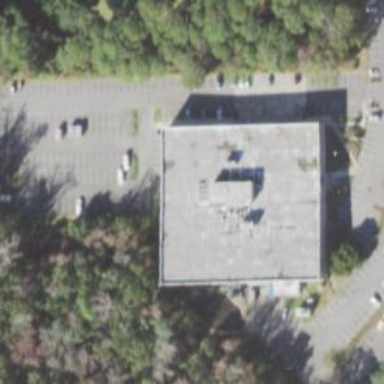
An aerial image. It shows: Commercial building.